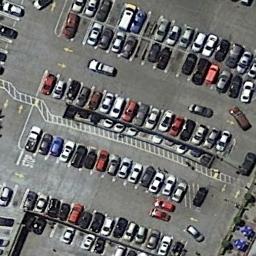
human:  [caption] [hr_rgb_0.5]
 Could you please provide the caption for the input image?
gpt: There are many different colored cars in the parking lot .

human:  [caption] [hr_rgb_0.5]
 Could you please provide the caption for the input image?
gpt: There are a dozen cars in the parking lot .

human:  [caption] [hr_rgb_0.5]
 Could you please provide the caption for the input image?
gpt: The parking lot has lots of cars arranged neatly in lines .

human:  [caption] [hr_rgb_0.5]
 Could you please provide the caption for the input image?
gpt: The parking lot is full of cars .

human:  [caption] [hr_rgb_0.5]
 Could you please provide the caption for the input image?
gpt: There are some cars on the parking lot .